RGB frame:
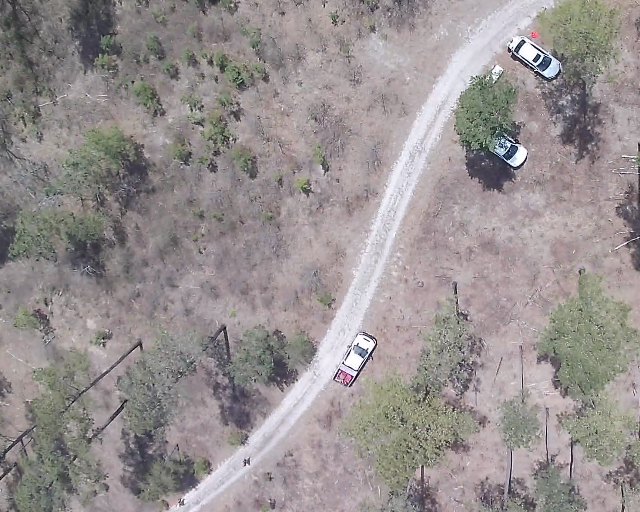
Thermal frame:
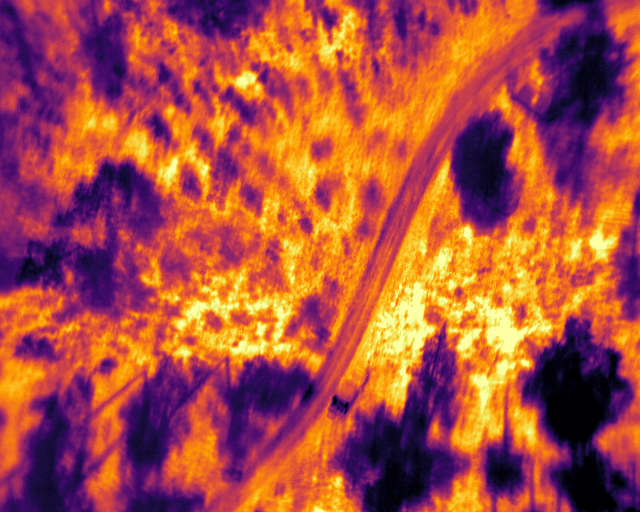
Captured: 2026-02-26 02:32:50
Pixels at or above 80 °C: 0 (fraction of frame: 0)